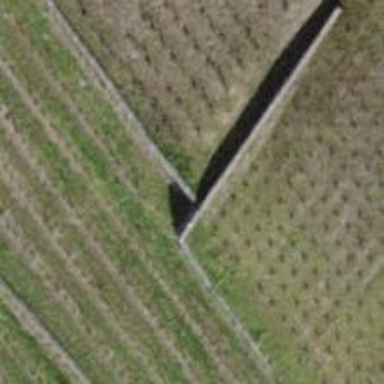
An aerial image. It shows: Wall barrier.